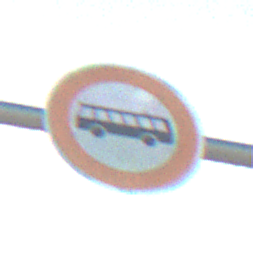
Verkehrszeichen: VerbotKraftomnibusse
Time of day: SunriseSunset
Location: Outdoor (Beach)
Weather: Clear
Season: NotSpecified
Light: Natural